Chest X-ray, PA view. Patient: 39 years old, sex M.
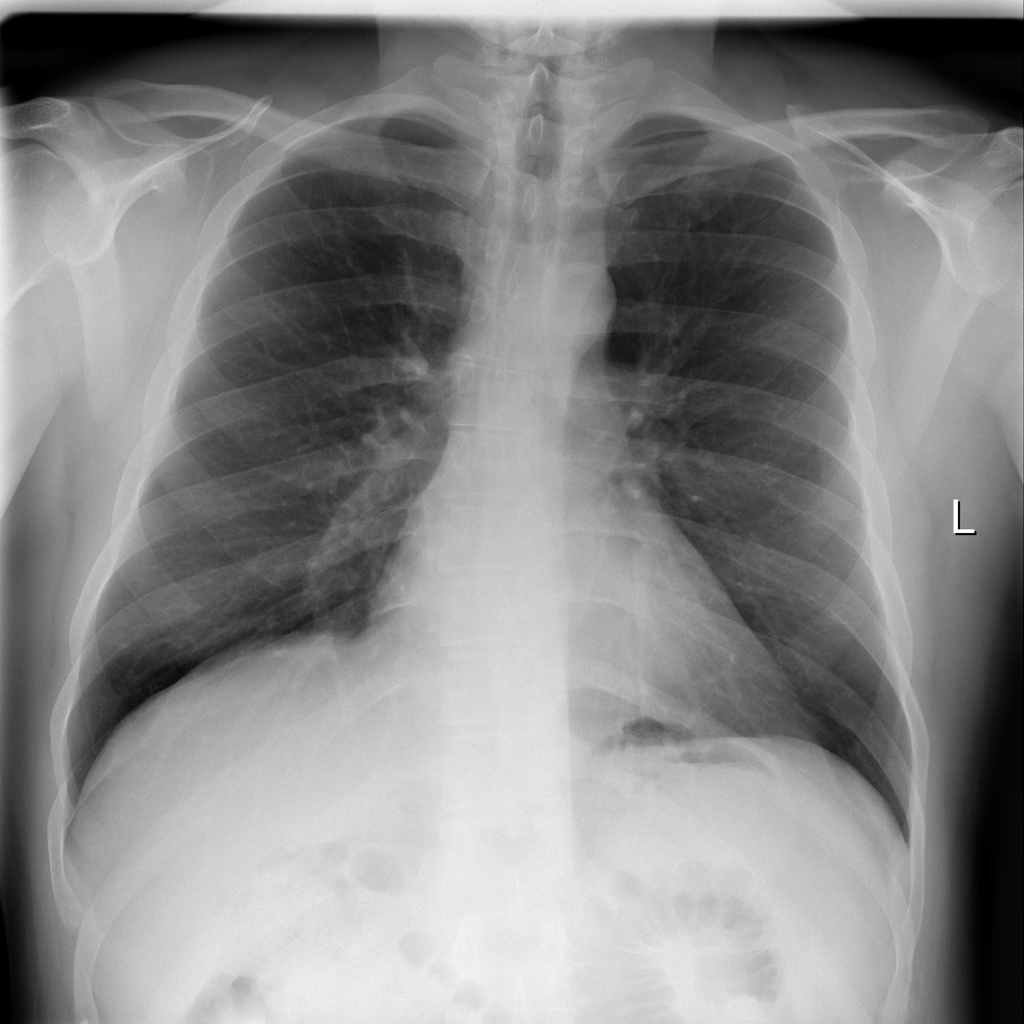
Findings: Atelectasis